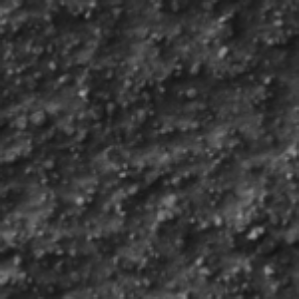
Label: frost